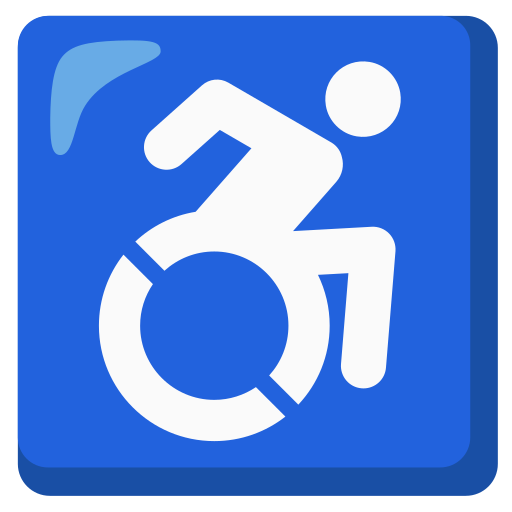
Emoji: ♿